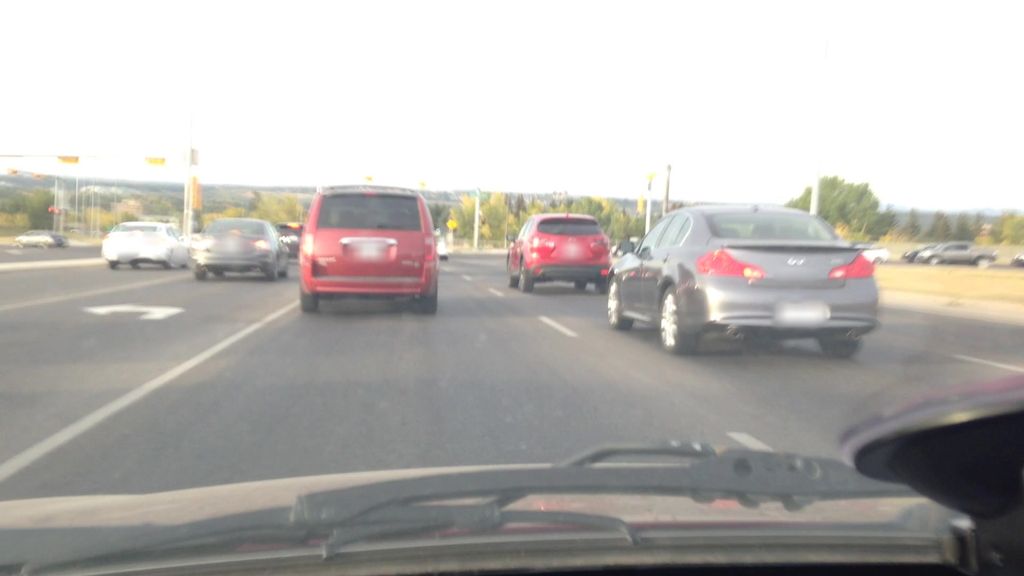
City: calgary